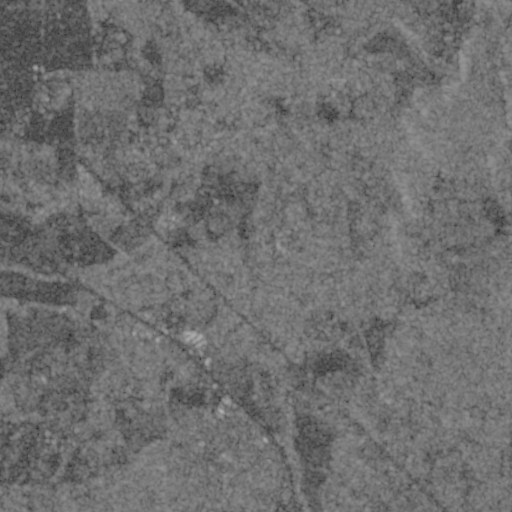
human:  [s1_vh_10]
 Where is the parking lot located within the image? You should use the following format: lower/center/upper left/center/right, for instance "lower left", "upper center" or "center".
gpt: The parking lot is located in the upper center of the image.
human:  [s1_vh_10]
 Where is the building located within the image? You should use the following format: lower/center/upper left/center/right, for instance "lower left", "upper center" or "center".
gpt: The building is located in the upper center of the image.
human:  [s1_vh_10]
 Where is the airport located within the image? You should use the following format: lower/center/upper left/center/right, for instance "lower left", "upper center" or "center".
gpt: There is no airport in the image.

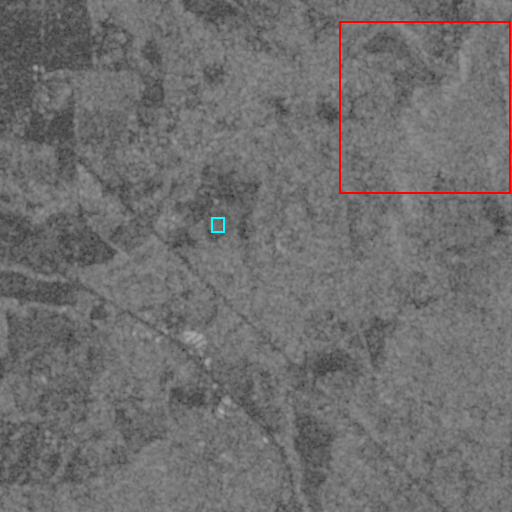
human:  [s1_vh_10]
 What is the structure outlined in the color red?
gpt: The structure outlined in red is a park.
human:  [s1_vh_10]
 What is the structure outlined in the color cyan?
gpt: The structure outlined in cyan is a building.
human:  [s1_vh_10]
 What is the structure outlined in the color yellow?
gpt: There is no yellow outline.